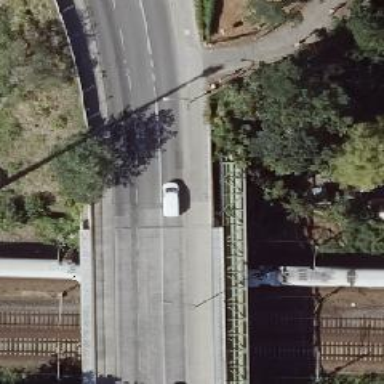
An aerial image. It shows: Bridge with beam structure.